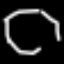
Label: octagon